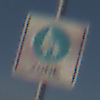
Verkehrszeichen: BeginnFussgaengerzone
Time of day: MorningAfternoon
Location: Outdoor (Nature)
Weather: Clear
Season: Winter
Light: Natural